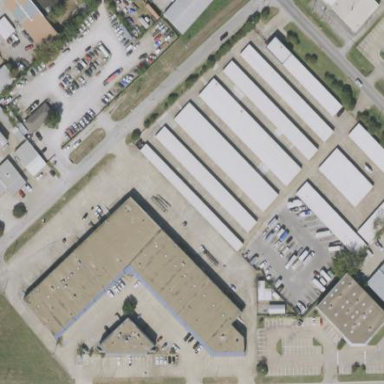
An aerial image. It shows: Warehouse building.